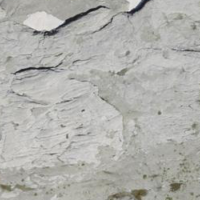
EUNIS habitat code: 48
Species observed at this site:
Saxifraga aizoides